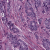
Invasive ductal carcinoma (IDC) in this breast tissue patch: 1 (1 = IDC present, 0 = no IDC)